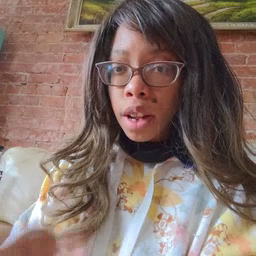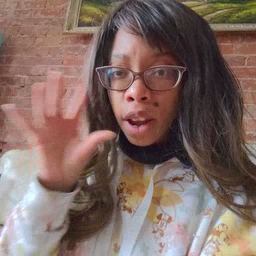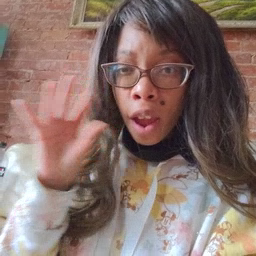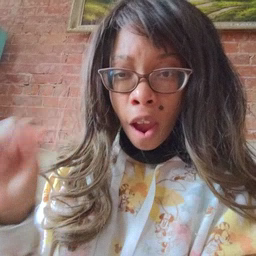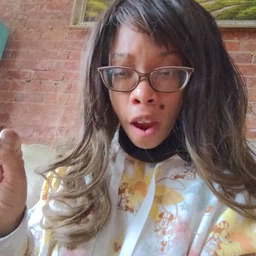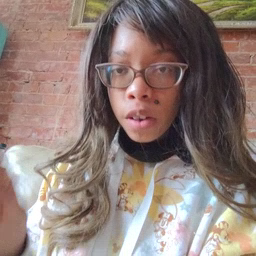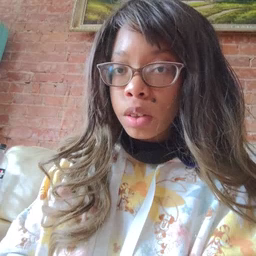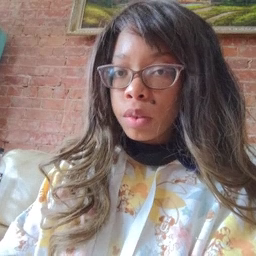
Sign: loud